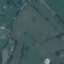
Label: Pasture